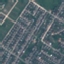
Land use / land cover: Residential